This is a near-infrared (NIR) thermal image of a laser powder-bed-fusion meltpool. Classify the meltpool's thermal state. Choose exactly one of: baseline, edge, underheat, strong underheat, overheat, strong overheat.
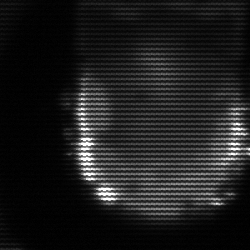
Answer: baseline